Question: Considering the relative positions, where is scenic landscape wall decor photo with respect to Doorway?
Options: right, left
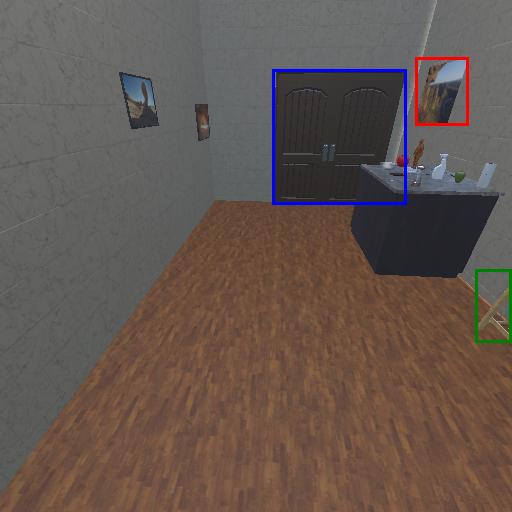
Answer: right